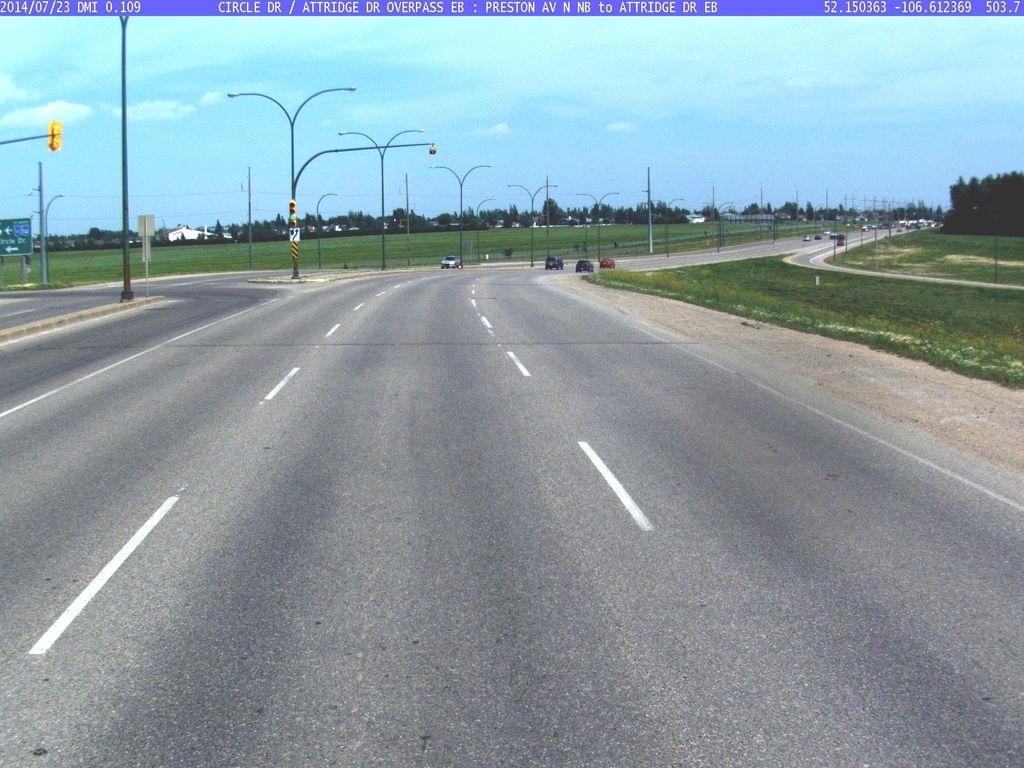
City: saskatoon